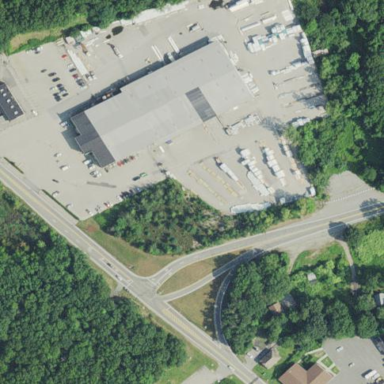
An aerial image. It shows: Commercial area.